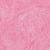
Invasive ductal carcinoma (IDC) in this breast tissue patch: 0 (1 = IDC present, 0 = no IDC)